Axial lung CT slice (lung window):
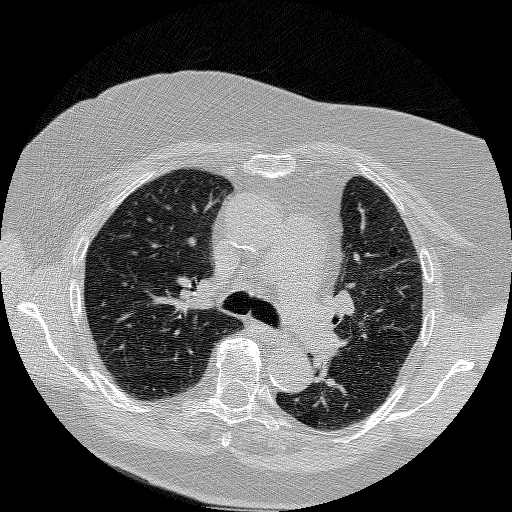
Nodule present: no